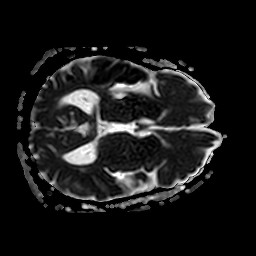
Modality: ADC
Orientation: axial
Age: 64
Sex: male
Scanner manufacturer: philips
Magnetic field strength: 3 T
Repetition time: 3.794 s
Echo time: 0.06119 s